Question: I'm creating a QML 'TableView' and I want the text (in both the rows AND headers) to middle-ellipse whenever the text is too long to fit into its column. For example: 'This_is_really_long_text' might display as 'This...text'
I've got it successfully working without using a 'TableViewStyle', however I would like to use 'TableViewStyle' to easily stylize multiple columns at once.
I've read the documentation for:
- <URL>
I also tried making minor tweaks to some code on someone's <URL>, simply swapping out the 'elide: Text.ElideRight' for 'Text.ElideMiddle' which also didn't work. It seems like changing the header and works, but not the elide.
The below code generates a table that does not show ellipses at all, though I expect middle-ellipses. If I remove the overrides, it will right-elide.
Image showing 2nd column cutting off 1st, but no ellipses

'''
import QtQuick 2.9
import QtQuick.Controls 1.4 as QC1
import QtQuick.Controls.Styles 1.4
import QtQuick.Controls 2.2
ApplicationWindow {
visible: true
width: 400
height: 400
ListModel {
id: myListModel
ListElement {
cell1Text: "This_is_some_really_long_text"
cell2Text: "Shorter_text"
}
}
QC1.TableView {
id: tableView
anchors.fill: parent
model: myListModel
QC1.TableViewColumn {
role: "cell1Text"
title: "Cell1Text"
}
QC1.TableViewColumn {
role: "cell2Text"
title: "Cell2Text"
}
style: TableViewStyle {
Text {
elide: Text.ElideMiddle
}
headerDelegate: Rectangle {
height: 20
color: "lightsteelblue"
Text {
text: styleData.value
elide: Text.ElideMiddle
}
}
rowDelegate: Rectangle {
Text {
elide: Text.ElideMiddle
}
}
itemDelegate: Rectangle {
Text {
text: styleData.value
elide: Text.ElideMiddle
}
}
}
}
}
'''
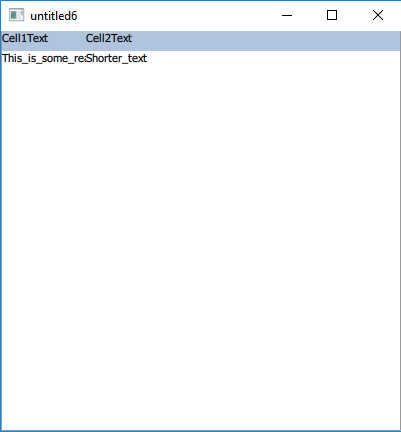
Answer: The elide is applied taking as reference the width of the item, but in this case the size of the item is given by the content and not by the header, the solution in this case is to establish the width of the text as the father, also is not necessary to modify the rowDelegate
'''
style: TableViewStyle {
headerDelegate: Rectangle {
height: 20
color: "lightsteelblue"
Text {
width: parent.width // <---
text: styleData.value
elide: Text.ElideMiddle
}
}
itemDelegate: Rectangle {
Text {
width: parent.width // <---
text: styleData.value
elide: Text.ElideMiddle
}
}
}
'''
<URL>
Another solution to set the elide in the TableViewColumn so as not to override the itemDelegate:
'''
QC1.TableView {
id: tableView
anchors.fill: parent
model: myListModel
QC1.TableViewColumn {
role: "cell1Text"
title: "Cell1Text"
elideMode: Text.ElideMiddle
}
QC1.TableViewColumn {
role: "cell2Text"
title: "Cell2Text"
elideMode: Text.ElideMiddle
}
style: TableViewStyle {
headerDelegate: Rectangle {
height: 20
color: "lightsteelblue"
Text {
width: parent.width
text: styleData.value
elide: Text.ElideMiddle
}
}
}
}
'''